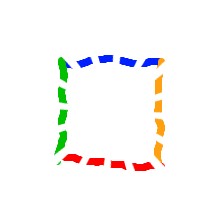
Shape: square